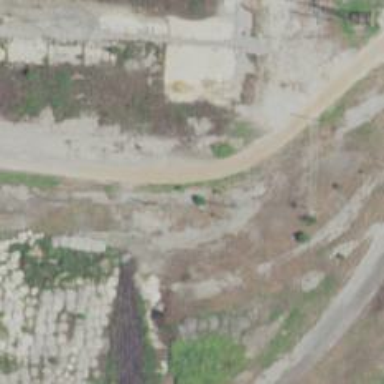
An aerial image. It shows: Abandoned railway.